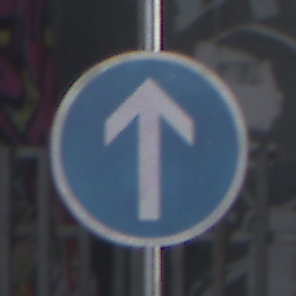
Verkehrszeichen: VorgeschriebeneFahrtrichtungGeradeaus
Umgebung: Roofed, Special
Tageszeit: Midday
Wetter: Overcast
Licht: Natural
Jahreszeit: NotSpecified
Kontrast: MediumContrast